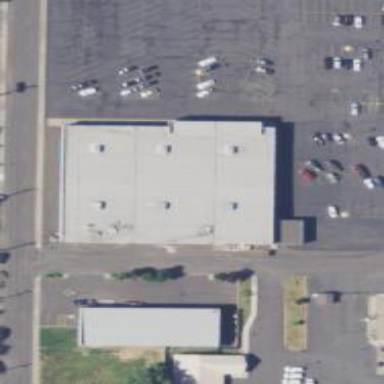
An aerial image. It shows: Building.